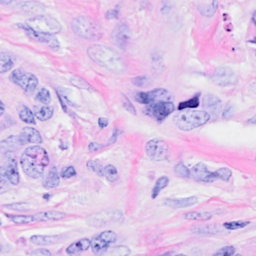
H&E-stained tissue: Breast